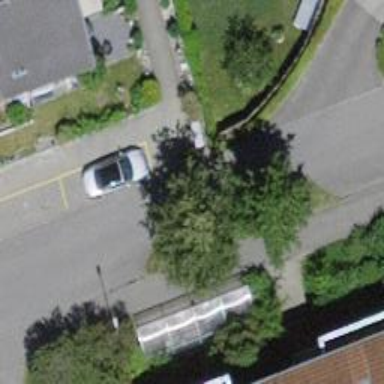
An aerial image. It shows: Residential road with asphalt surface. The sidewalk on the right also has asphalt surface.